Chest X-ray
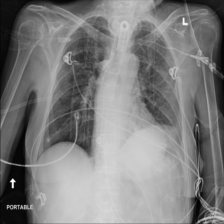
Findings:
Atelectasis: negative
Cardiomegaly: negative
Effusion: negative
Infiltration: negative
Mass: negative
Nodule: negative
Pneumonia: negative
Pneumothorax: negative
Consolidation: negative
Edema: negative
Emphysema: negative
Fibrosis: negative
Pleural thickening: negative
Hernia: negative